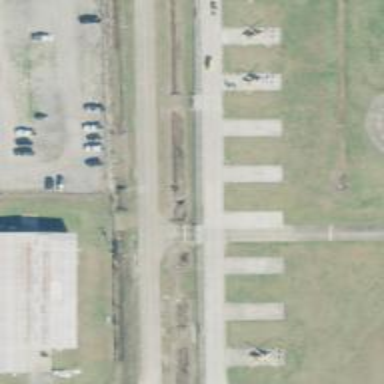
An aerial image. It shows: View of taxiway at the airport.